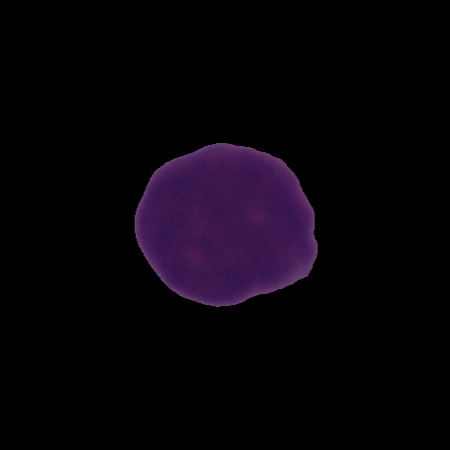
Label: cancer